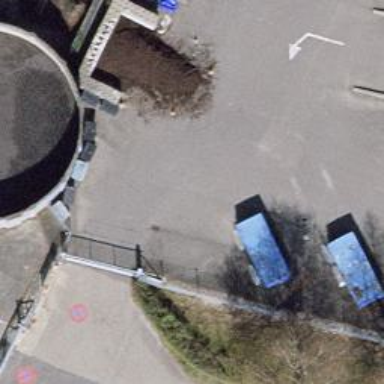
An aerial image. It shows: Waste disposal facility.